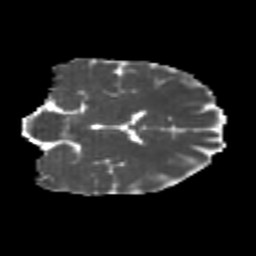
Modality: MD
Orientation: coronal
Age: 24
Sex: female
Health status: healthy
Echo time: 0.074 s